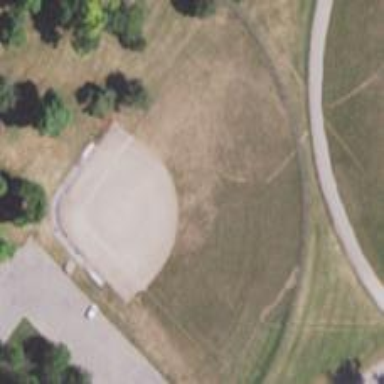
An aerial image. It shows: Baseball pitch for leisure land activities.